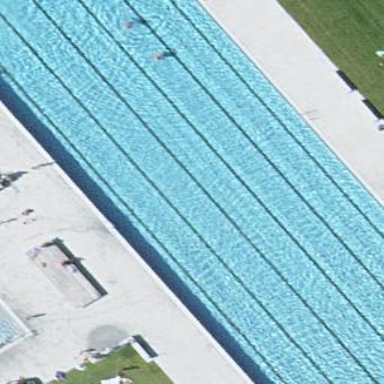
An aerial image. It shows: Swimming pool located in leisure land.